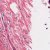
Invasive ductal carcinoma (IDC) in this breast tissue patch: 0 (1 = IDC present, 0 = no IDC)